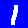
Digit: 1